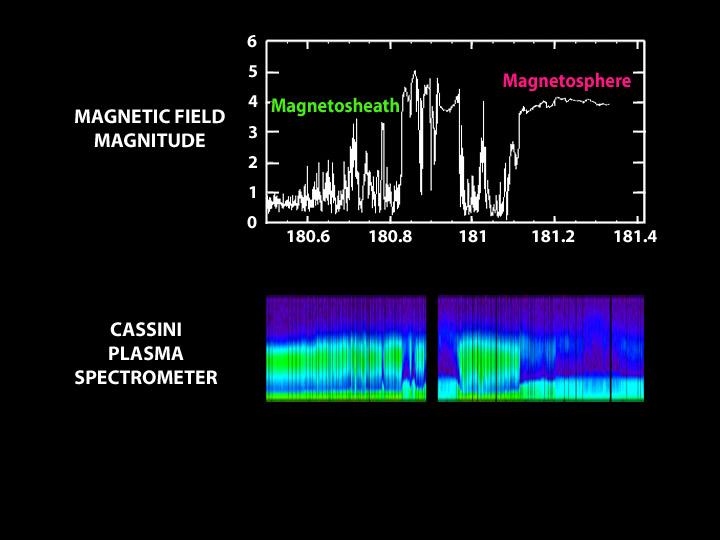
Entering the Magnetic Bubble Saturn, Cassini-Huygens